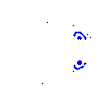
Particle: electron